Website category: university
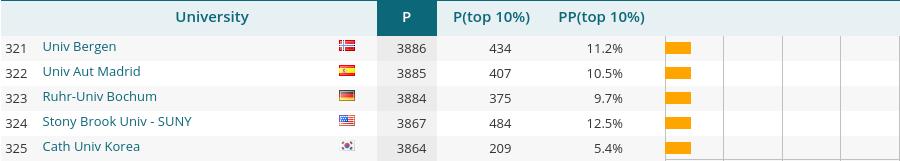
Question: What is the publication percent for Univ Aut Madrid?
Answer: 10.5%

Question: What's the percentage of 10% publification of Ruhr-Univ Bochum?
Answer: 9.7%

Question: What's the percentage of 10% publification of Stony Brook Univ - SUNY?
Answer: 12.5%

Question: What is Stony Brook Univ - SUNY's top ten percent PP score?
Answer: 12.5%

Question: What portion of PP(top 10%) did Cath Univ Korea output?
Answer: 5.4%

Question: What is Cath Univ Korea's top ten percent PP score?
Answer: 5.4%

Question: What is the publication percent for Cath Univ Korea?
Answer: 5.4%

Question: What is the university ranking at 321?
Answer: Univ Bergen

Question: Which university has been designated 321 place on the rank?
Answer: Univ Bergen

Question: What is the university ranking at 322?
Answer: Univ Aut Madrid

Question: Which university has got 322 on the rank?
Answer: Univ Aut Madrid

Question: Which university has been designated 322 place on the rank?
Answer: Univ Aut Madrid

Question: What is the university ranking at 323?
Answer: Ruhr-Univ Bochum

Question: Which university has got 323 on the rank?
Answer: Ruhr-Univ Bochum

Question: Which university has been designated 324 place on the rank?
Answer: Stony Brook Univ - SUNY

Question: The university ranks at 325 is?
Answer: Cath Univ Korea

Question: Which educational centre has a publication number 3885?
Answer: Univ Aut Madrid

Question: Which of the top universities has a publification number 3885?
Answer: Univ Aut Madrid

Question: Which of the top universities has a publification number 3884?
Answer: Ruhr-Univ Bochum

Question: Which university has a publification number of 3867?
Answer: Stony Brook Univ - SUNY

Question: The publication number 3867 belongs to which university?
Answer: Stony Brook Univ - SUNY

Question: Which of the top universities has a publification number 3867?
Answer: Stony Brook Univ - SUNY

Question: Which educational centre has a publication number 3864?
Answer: Cath Univ Korea

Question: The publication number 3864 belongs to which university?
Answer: Cath Univ Korea

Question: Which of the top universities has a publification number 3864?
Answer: Cath Univ Korea

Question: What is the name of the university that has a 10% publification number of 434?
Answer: Univ Bergen

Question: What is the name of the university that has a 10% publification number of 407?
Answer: Univ Aut Madrid

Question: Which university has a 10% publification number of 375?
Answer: Ruhr-Univ Bochum

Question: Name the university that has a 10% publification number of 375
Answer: Ruhr-Univ Bochum

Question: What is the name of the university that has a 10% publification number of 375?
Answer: Ruhr-Univ Bochum

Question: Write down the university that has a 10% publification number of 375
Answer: Ruhr-Univ Bochum

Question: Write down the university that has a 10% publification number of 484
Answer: Stony Brook Univ - SUNY

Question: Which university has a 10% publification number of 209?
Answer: Cath Univ Korea

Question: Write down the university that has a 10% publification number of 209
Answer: Cath Univ Korea